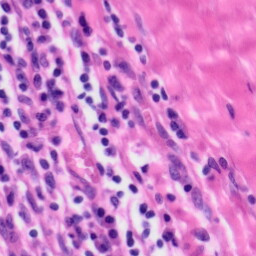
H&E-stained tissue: Tonsil